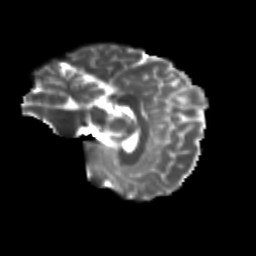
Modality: T2w
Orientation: sagittal
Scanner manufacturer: siemens
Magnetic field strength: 3 T
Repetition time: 9.2 s
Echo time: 0.084 s